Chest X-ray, PA view. Patient: 14 years old, sex F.
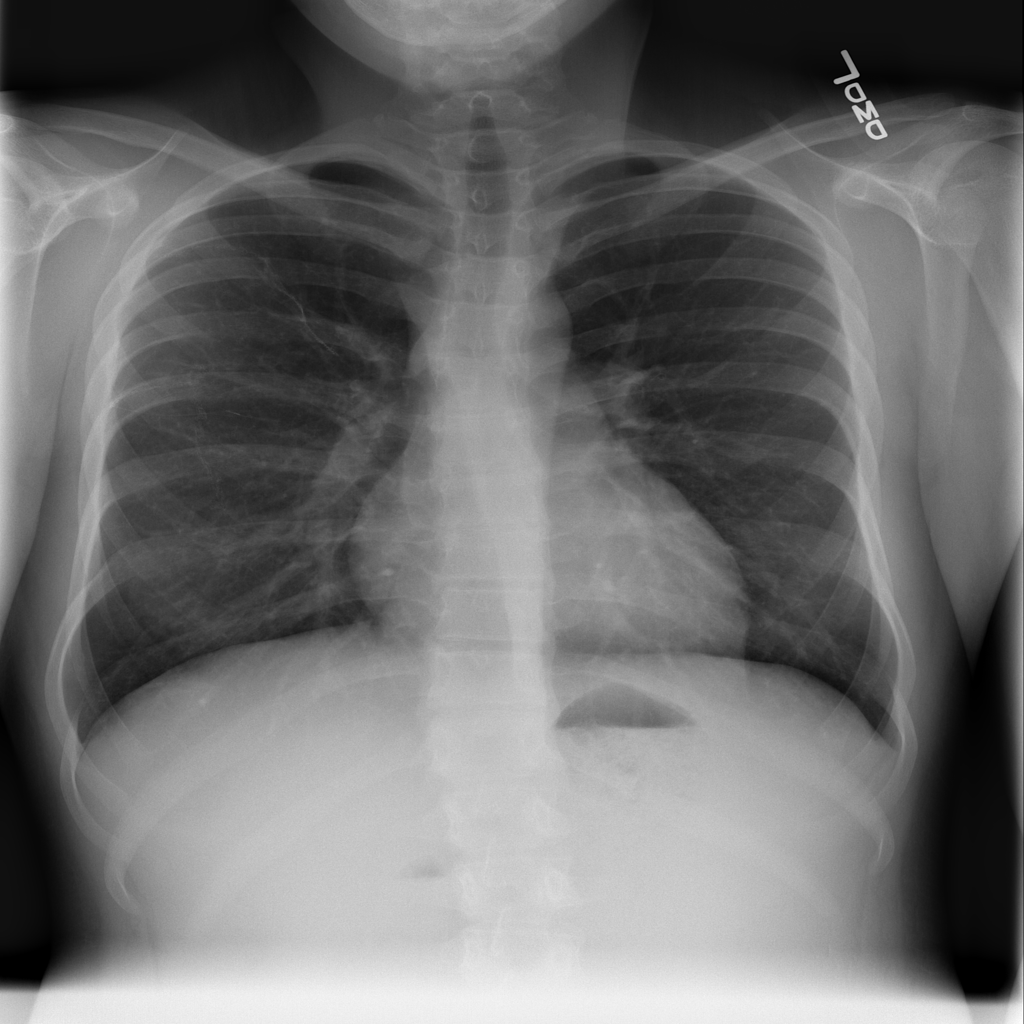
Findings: No Finding